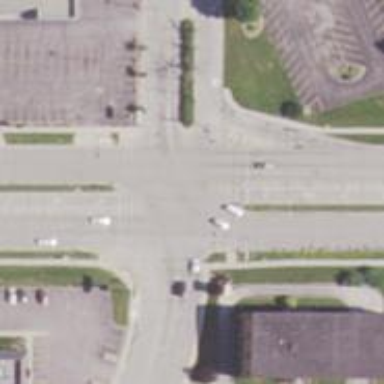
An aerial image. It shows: Footway located on traffic island.